Aerial crown-view tile of a tropical tree (Barro Colorado Island, Panama), acquired 20241014:
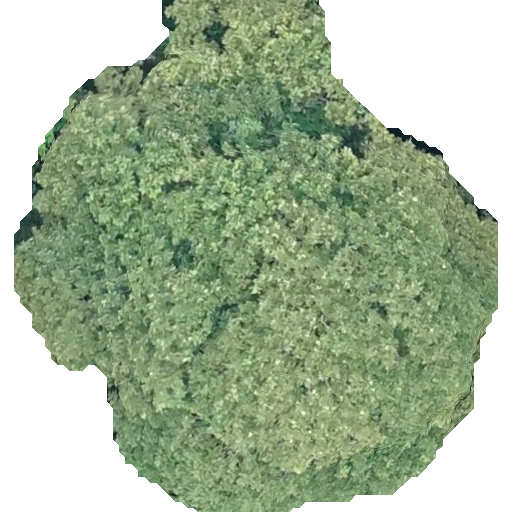
Species: Dipteryx oleifera
GBIF accepted scientific name: Dipteryx oleifera
Crown area: 287.006 m²